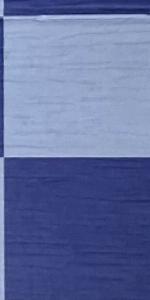
Label: Empty